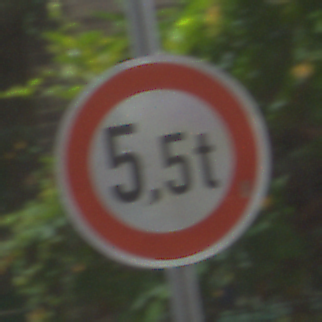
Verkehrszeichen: TatsaechlicheMasse
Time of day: MorningAfternoon
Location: Outdoor (Urban)
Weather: Overcast
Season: NotSpecified
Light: Natural